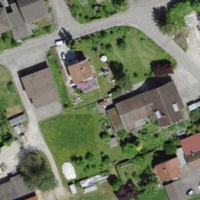
EUNIS habitat code: 54
Species observed at this site:
Euphorbia lathyris